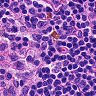
Metastatic tissue present: no